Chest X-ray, AP view. Patient: 27 years old, sex F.
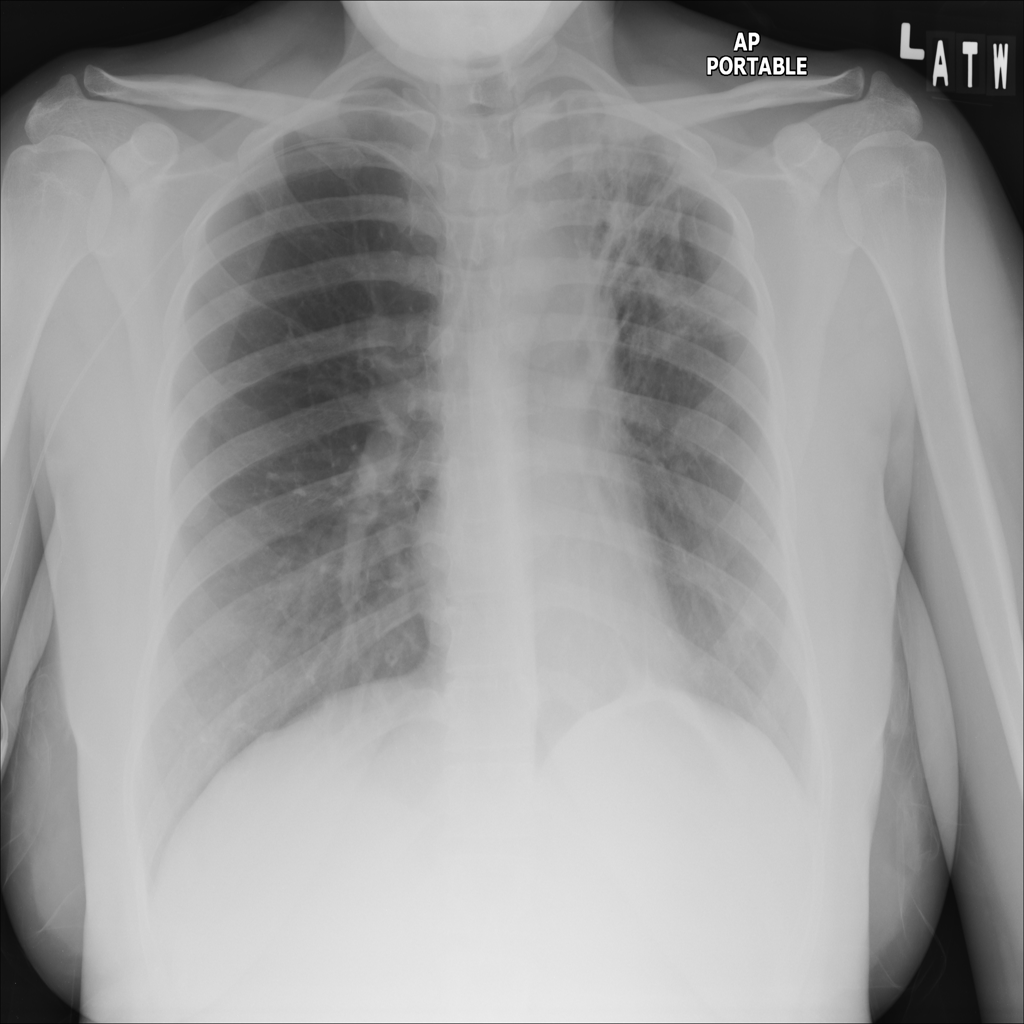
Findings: Effusion, Fibrosis, Nodule, Pleural_Thickening